Question: In my case I have 2 tables Project and Activity and they look like this.

Project is the table at the top and Activity at the bottom.
In the Activity table activityID and projectID are Primary Keys.
What I am trying to achieve is to create a View that returns All projects that have Activities that have endDate later than the Project projectedEndDate.
In summary I want to do this:
'''
SELECT *
FROM Project
WHERE (SELECT MAX(endDate) FROM Activity GROUP BY projectID) > projectedEndDate
'''
But I get the following error:
'''
Subquery returned more than 1 value. This is not permitted when the subquery follows =, !=, <, <= , >, >= or when the subquery is used as an expression.
'''
Thank you
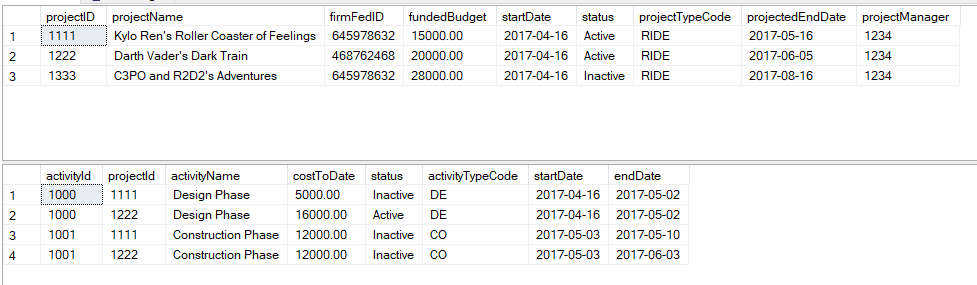
Answer: The problem is that 'GROUP BY' returns one row per project ID.
You need to restructure your query to use join:
'''
SELECT p.*
FROM Project p
JOIN (
SELECT projectID, MAX(endDate) as maxEnd
FROM Activity
GROUP BY projectID
) a ON a.projectID = p.projectID
WHERE a.maxEnd > projectedEndDate
'''
This will produce all projects that have an activity ending past the end date of the project.